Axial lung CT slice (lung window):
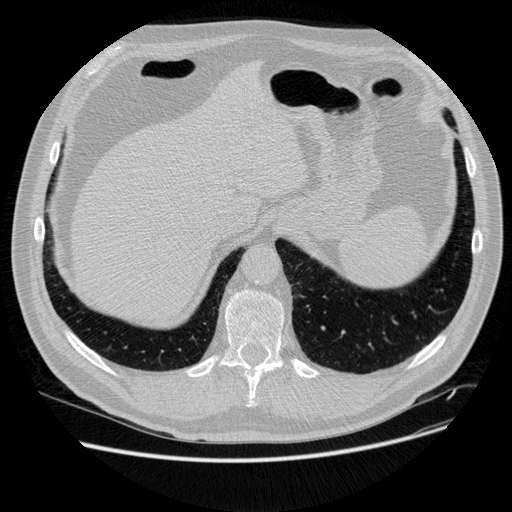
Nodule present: no